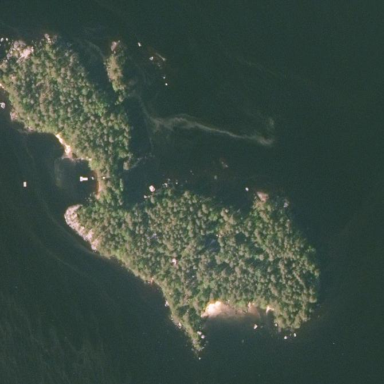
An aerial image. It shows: Islet.